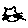
Label: cat